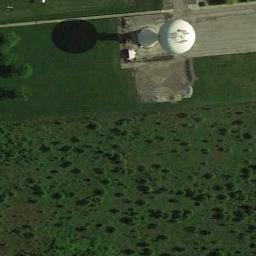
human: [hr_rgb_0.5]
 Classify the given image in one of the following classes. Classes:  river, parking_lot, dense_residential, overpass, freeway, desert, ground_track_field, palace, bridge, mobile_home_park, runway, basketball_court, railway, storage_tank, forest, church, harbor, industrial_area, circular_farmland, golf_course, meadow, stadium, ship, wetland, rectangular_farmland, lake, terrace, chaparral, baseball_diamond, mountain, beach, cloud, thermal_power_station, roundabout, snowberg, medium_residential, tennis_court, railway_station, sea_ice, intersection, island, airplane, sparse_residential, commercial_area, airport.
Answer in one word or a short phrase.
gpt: meadow